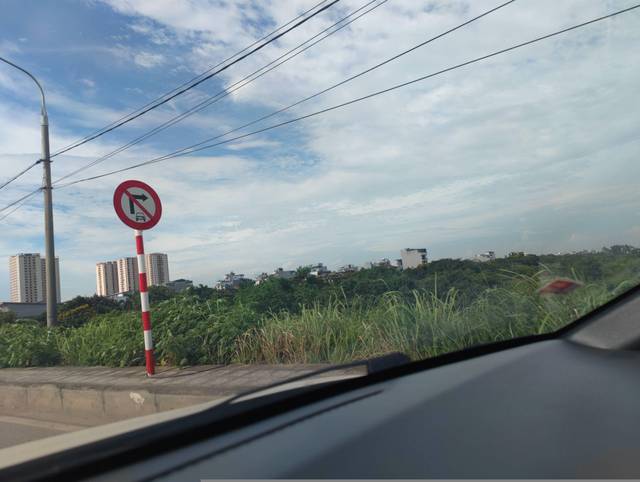
Region: Vietnam
Coordinates: 21.013, 105.905